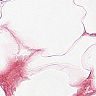
Metastatic tissue present: no